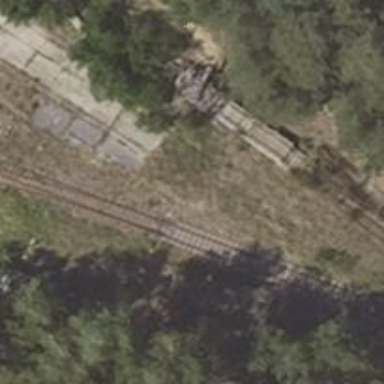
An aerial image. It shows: Railway switch.